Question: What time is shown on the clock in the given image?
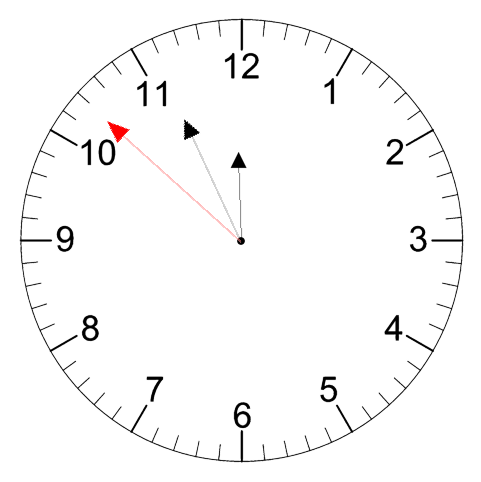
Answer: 11:55:52